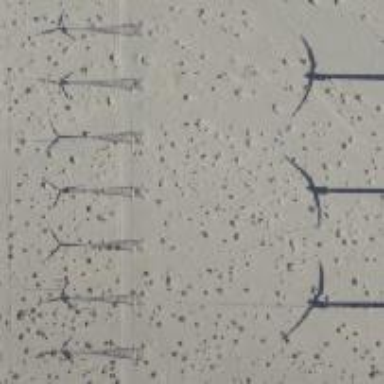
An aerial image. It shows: Wind turbine generating electricity using wind as the power source. The turbine type is horizontal axis.